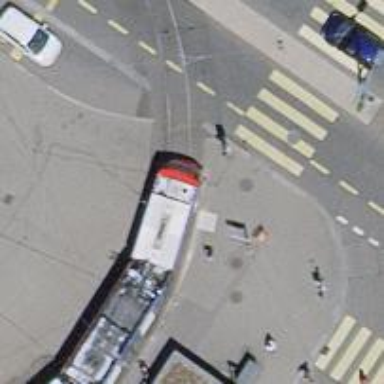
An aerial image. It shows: Tram stop with public transport stop position.